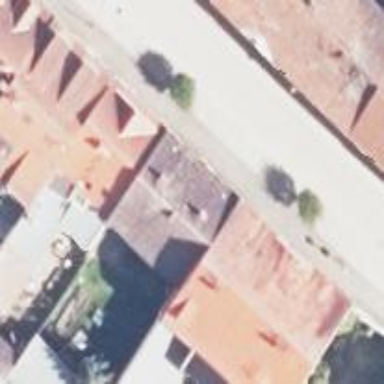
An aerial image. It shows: Building.